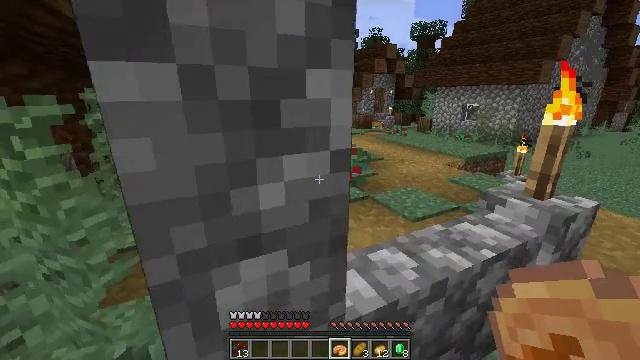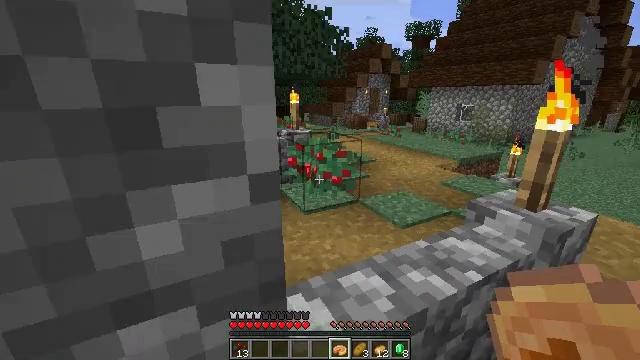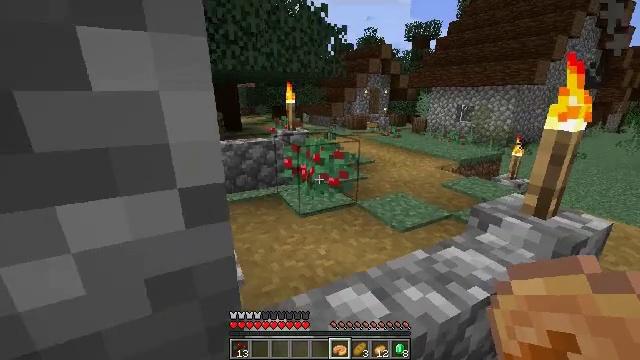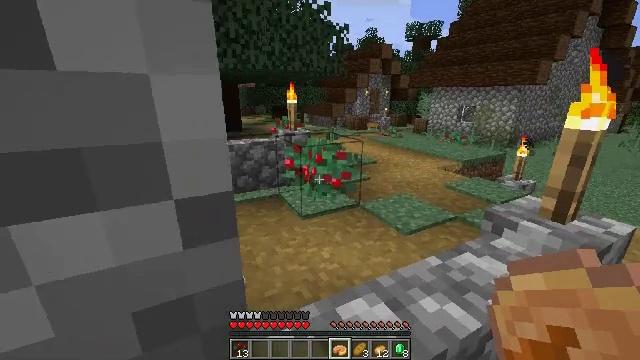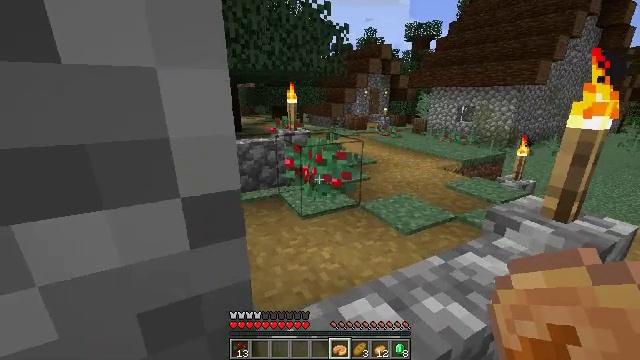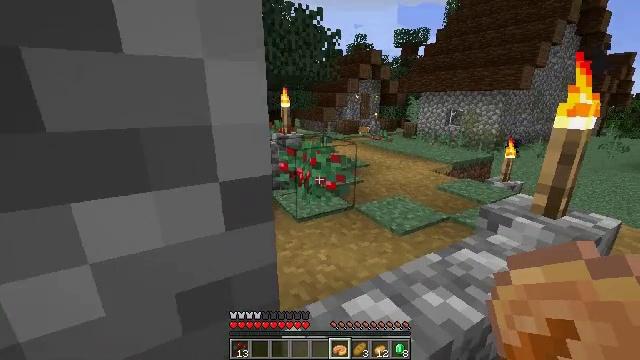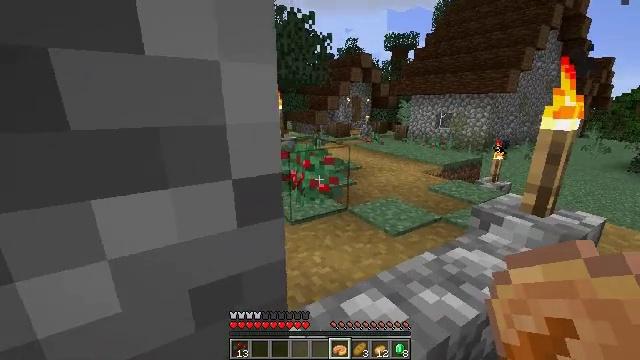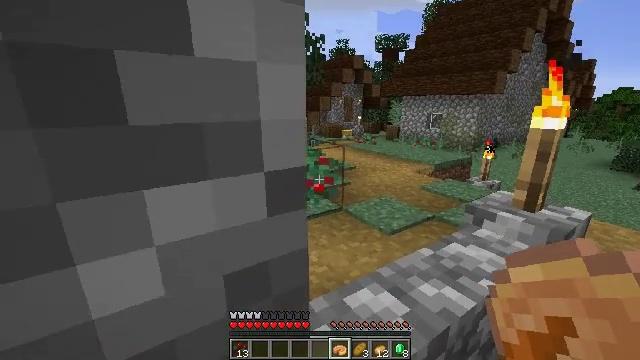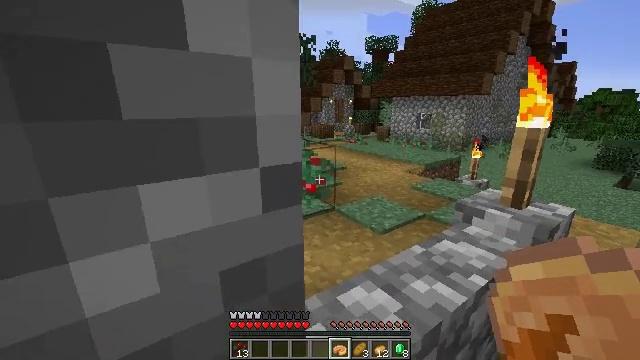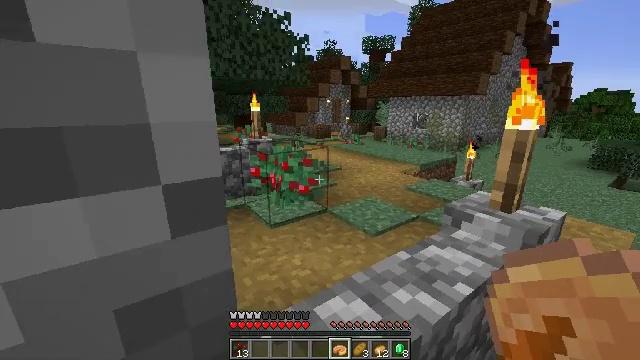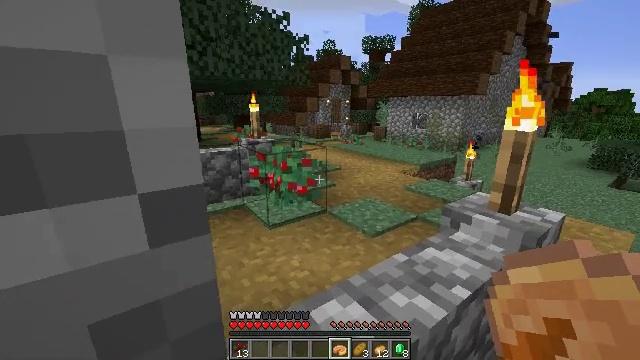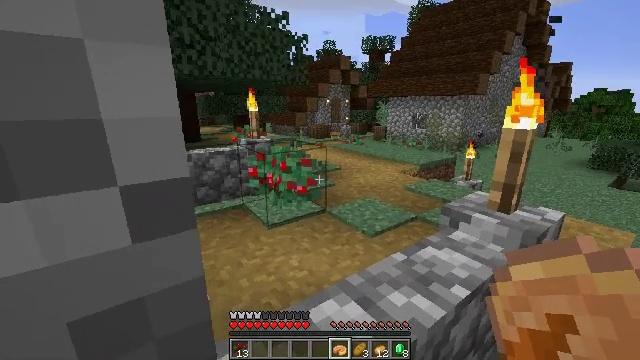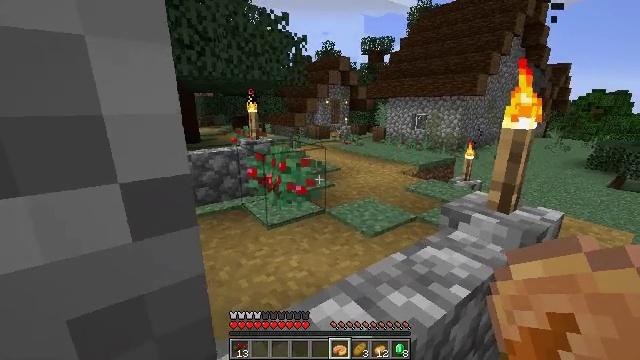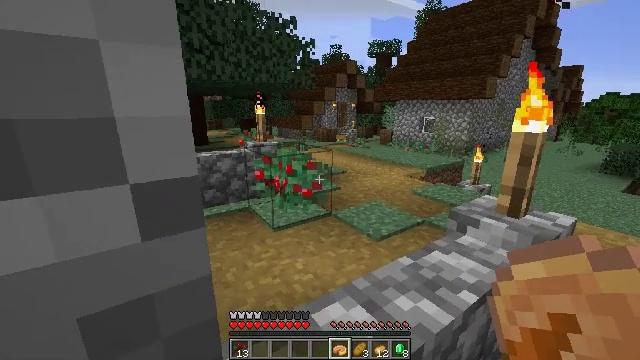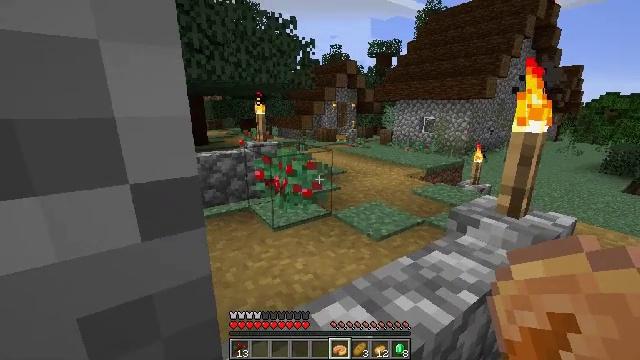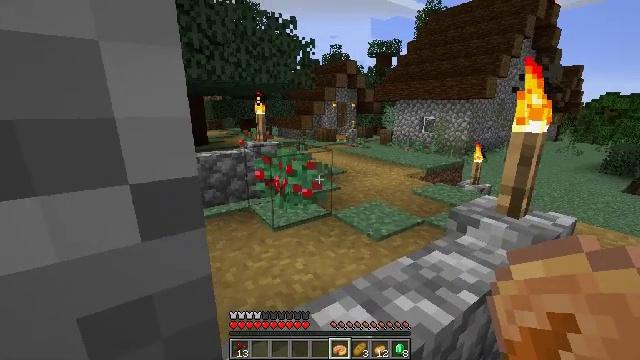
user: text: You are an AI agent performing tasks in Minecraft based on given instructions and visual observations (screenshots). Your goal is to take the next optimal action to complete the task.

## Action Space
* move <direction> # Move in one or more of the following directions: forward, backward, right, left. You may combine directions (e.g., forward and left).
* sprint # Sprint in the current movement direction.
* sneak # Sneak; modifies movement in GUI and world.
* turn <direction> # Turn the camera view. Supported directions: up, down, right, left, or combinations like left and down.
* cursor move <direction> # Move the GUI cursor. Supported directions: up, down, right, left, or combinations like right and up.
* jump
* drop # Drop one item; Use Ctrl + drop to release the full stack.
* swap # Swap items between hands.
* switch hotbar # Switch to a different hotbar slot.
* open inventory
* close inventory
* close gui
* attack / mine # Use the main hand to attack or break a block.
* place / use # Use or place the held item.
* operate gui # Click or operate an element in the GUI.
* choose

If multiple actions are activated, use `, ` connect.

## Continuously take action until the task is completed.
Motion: motion action
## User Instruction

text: Remove the purple carpet from the floor.
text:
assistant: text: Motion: move forward and move right
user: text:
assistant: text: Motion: move forward and move right
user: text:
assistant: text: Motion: move forward and move right
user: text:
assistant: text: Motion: move forward and move left
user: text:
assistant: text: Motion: move forward and move left, turn right
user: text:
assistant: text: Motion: move forward and move left, turn right
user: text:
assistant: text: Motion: move forward and move left, turn right
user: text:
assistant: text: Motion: move forward, turn right
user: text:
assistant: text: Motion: move forward and move right
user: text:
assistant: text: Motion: move forward and move right
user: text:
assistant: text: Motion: move forward and move right
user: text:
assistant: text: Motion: move forward and move right
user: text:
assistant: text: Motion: move forward and move right, turn left
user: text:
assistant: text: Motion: move forward and move right
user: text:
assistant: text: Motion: move forward and move right
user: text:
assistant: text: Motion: move forward and move right
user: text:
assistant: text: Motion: move forward and move right
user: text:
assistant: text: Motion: move forward, turn right
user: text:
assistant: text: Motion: move forward, turn right and down
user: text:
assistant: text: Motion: move forward, turn right and down
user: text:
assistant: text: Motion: move forward, turn right and down
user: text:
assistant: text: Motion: turn right and down
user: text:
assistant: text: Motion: turn right and down
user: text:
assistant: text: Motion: no_op
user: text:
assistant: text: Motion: move right
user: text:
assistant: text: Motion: move right
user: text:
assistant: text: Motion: move right
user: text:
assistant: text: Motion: move right
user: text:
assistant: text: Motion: move right
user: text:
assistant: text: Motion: move right